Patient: sex M, age 52
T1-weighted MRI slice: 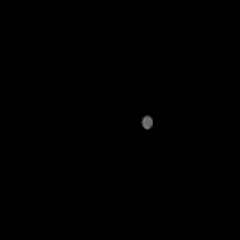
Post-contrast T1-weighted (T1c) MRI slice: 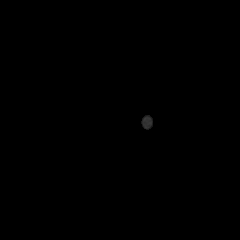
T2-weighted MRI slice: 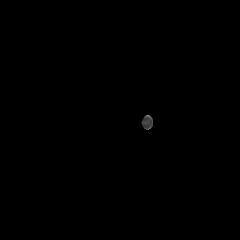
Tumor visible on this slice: no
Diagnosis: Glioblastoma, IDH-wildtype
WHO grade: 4